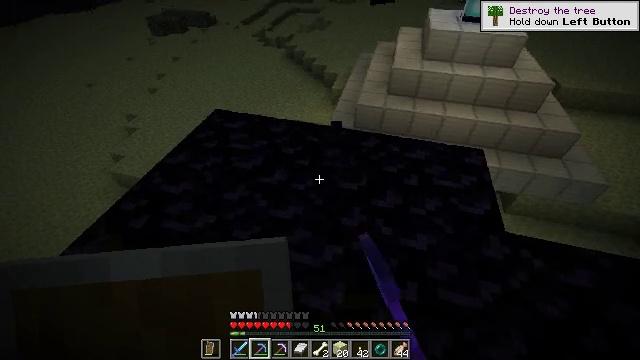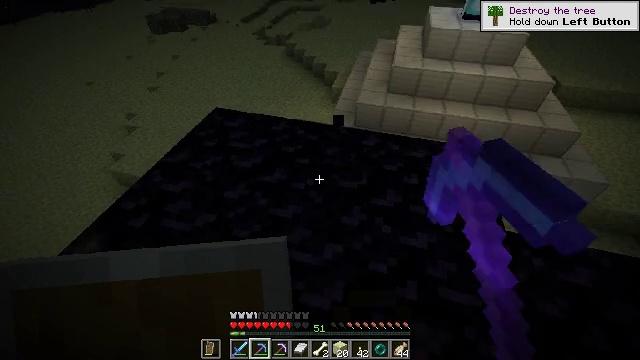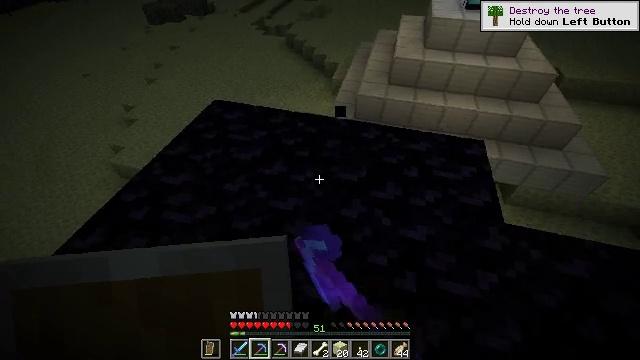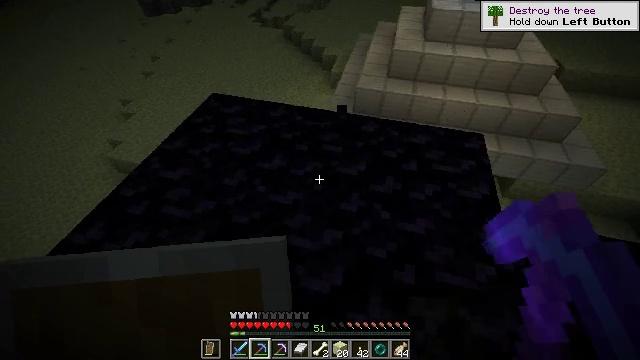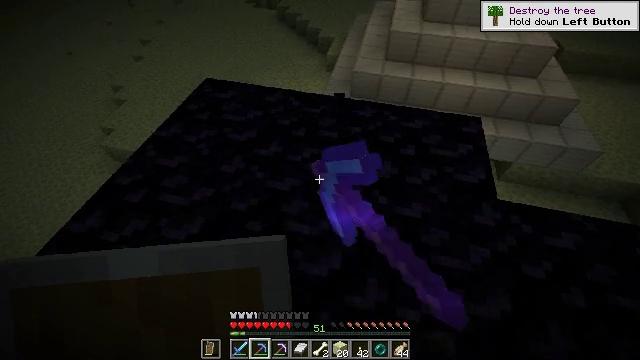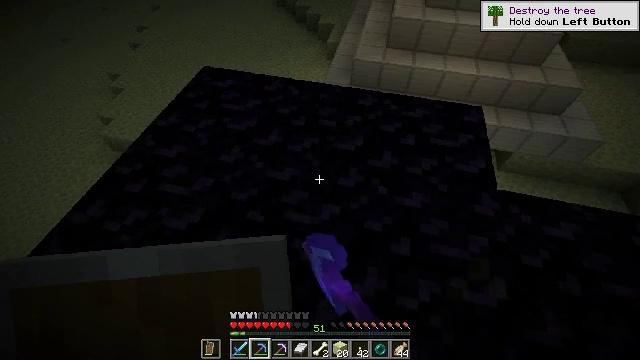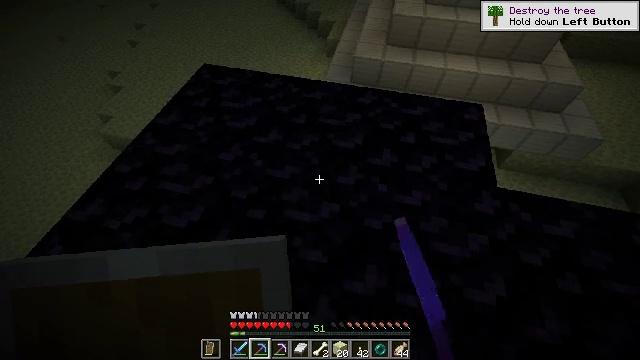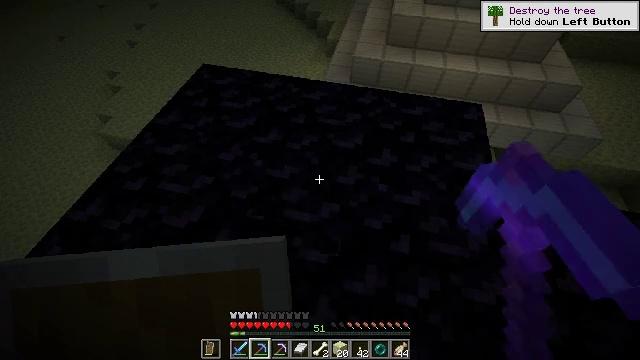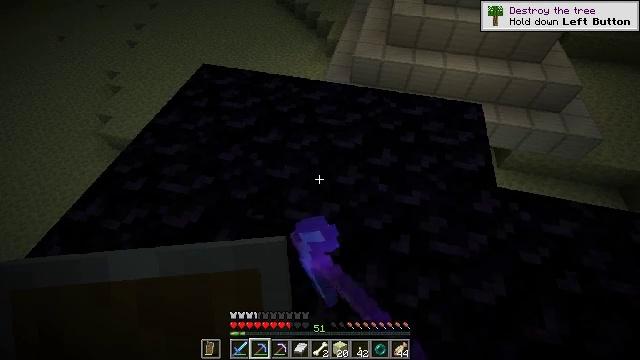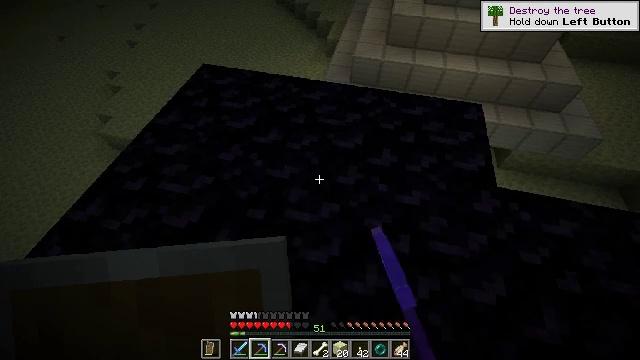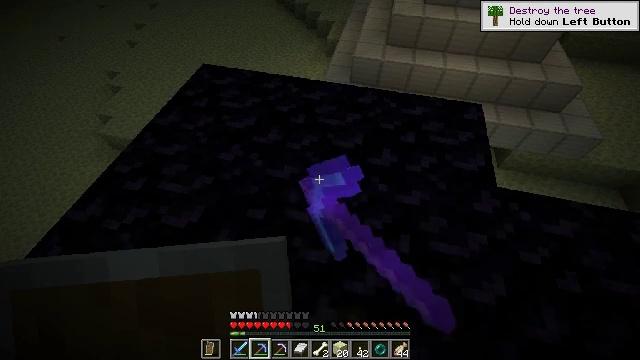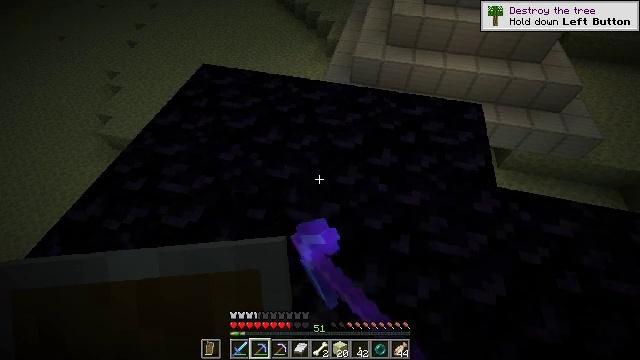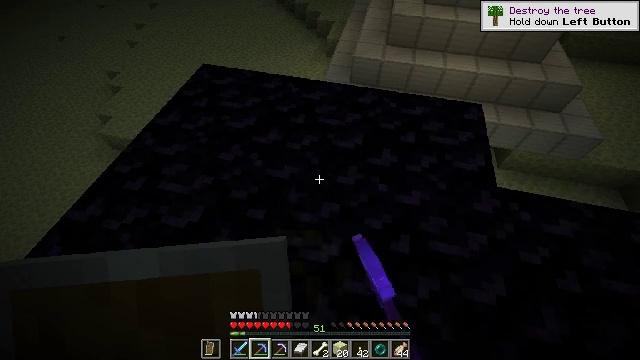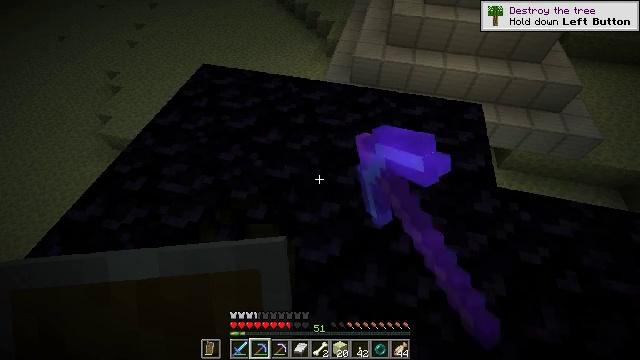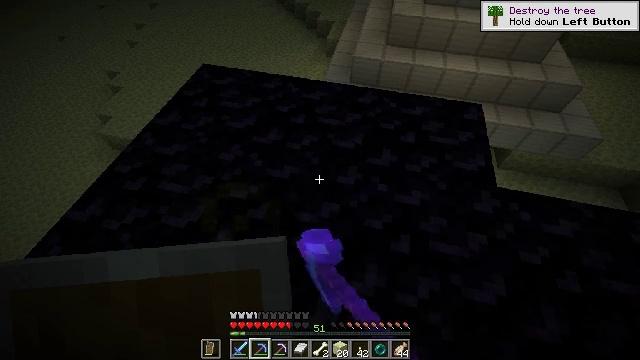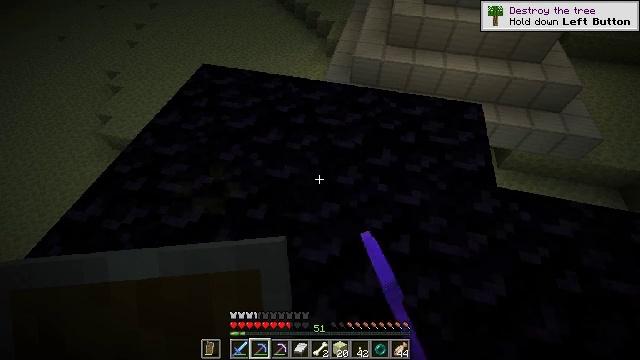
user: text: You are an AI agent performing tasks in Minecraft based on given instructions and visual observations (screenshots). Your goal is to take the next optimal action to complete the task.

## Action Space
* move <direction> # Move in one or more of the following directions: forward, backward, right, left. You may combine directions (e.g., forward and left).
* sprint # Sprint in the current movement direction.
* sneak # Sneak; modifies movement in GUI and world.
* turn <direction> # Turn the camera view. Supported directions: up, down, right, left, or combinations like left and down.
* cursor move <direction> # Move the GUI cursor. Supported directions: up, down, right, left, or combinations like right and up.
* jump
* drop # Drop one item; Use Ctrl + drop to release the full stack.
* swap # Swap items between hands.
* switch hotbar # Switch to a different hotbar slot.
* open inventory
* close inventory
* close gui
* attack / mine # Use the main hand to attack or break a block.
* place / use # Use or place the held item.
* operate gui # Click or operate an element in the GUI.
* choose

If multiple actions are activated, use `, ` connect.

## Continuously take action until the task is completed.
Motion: motion action
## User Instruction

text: Break the obsidian using a diamond or netherite pickaxe.
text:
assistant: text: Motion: attack / mine
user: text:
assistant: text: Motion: turn down, attack / mine
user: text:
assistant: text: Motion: turn down, attack / mine
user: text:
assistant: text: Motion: turn down, attack / mine
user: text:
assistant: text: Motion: turn down, attack / mine
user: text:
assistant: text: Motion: attack / mine
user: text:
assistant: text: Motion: attack / mine
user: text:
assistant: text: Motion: attack / mine
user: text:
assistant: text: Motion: attack / mine
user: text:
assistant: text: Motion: attack / mine
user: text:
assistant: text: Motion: attack / mine
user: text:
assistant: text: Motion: attack / mine
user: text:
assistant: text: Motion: attack / mine
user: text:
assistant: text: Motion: attack / mine
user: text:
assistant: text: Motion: attack / mine
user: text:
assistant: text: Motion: attack / mine
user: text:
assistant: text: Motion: attack / mine
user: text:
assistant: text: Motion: attack / mine
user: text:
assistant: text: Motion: attack / mine
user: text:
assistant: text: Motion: attack / mine
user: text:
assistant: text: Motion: attack / mine
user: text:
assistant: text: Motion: attack / mine
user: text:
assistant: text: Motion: attack / mine
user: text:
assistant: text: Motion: attack / mine
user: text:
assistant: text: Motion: attack / mine
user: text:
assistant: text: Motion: attack / mine
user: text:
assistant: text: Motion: attack / mine
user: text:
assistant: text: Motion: attack / mine
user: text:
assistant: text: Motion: attack / mine
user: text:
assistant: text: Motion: attack / mine